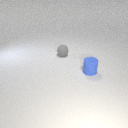
small gray rubber sphere behind small blue rubber cylinder